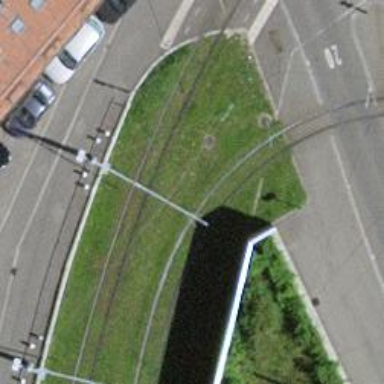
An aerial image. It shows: Tram railway line with electrified contact line.